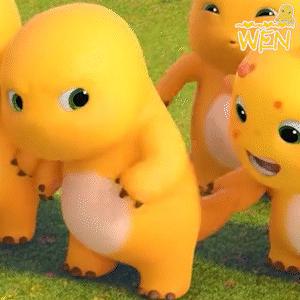
Label: nailong